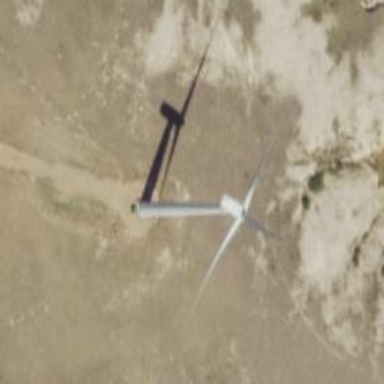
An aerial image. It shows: Wind generator powered by wind. The generator type is horizontal axis and it uses wind turbines.